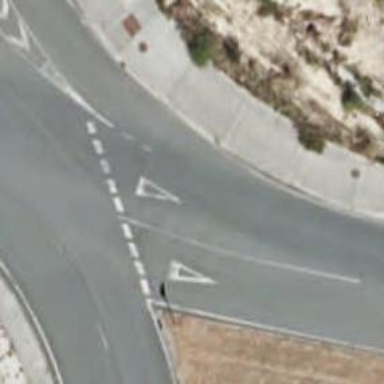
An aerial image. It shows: Road with "give way" sign.